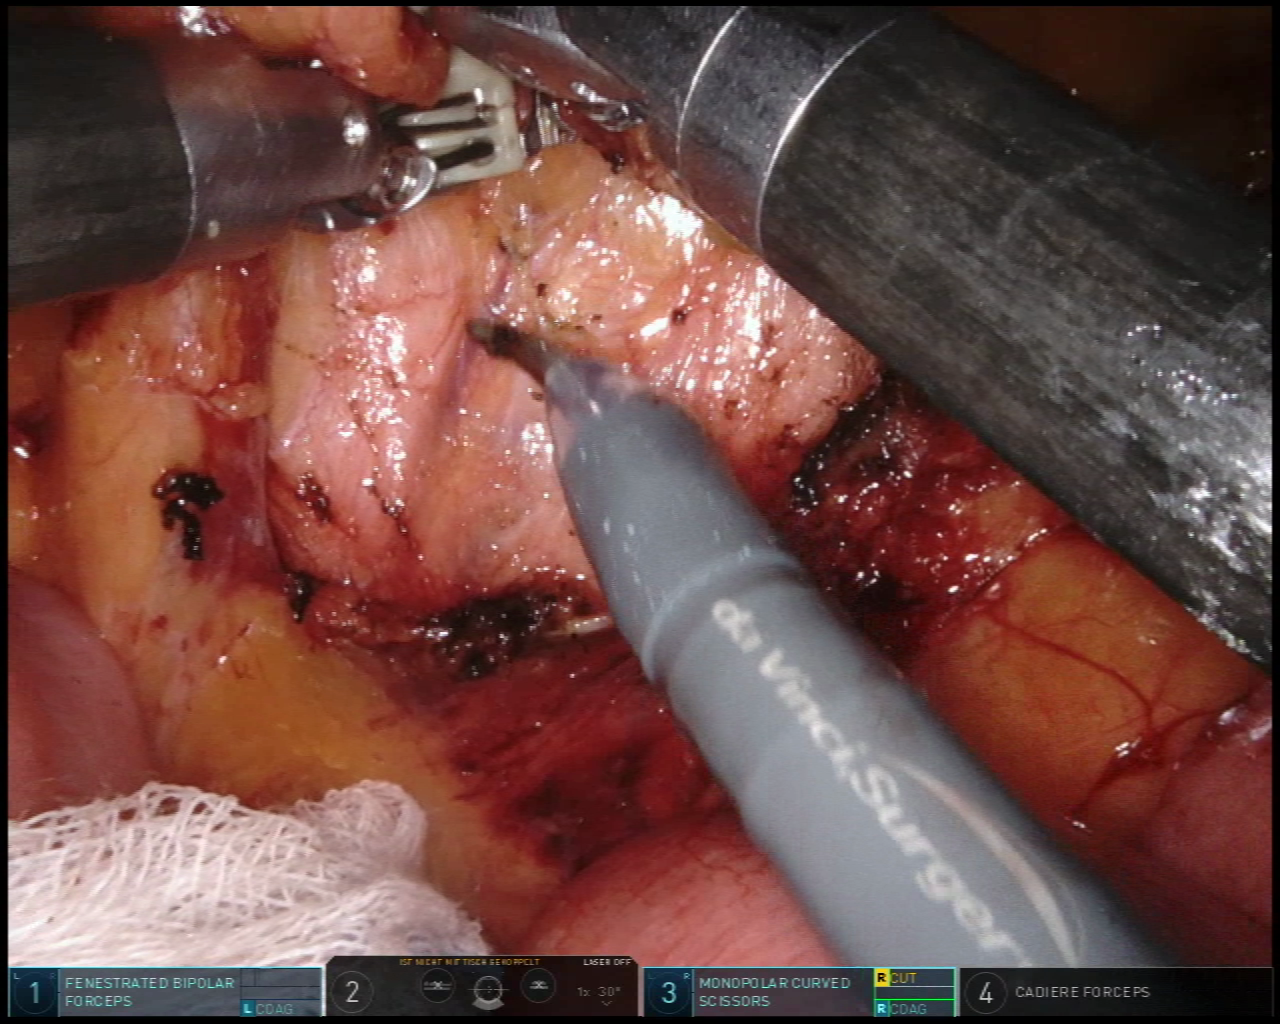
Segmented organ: small_intestine
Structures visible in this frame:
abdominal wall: no
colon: no
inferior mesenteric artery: no
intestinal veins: no
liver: no
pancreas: no
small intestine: yes
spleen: no
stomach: no
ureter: no
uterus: no
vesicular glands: no